Aerial crown-view tile of a tropical tree (Barro Colorado Island, Panama), acquired 20240813:
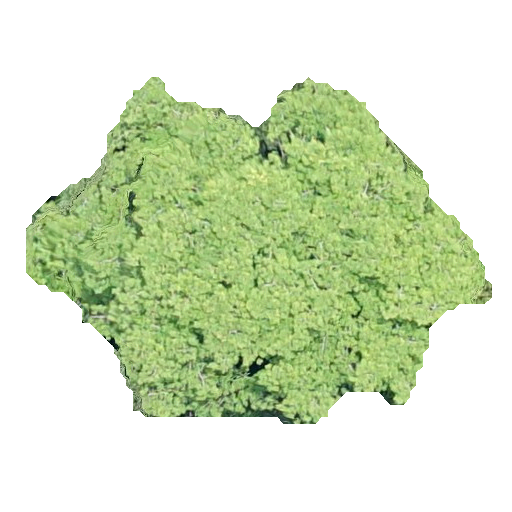
Species: Virola surinamensis
GBIF accepted scientific name: Virola surinamensis
Crown area: 162.966 m²